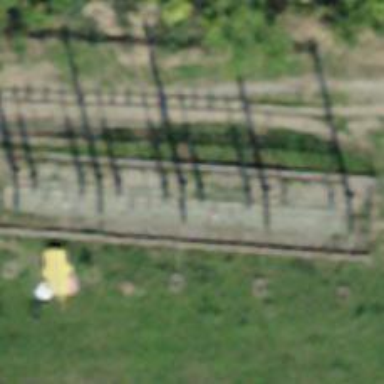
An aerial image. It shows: Power pole.